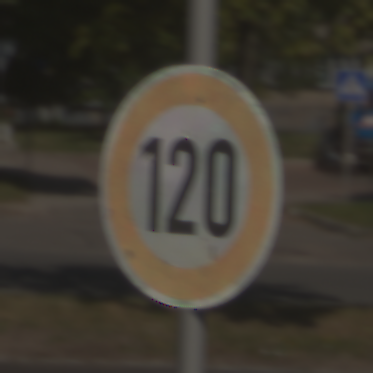
Verkehrszeichen: Geschwindigkeit120
Umgebung: Outdoor, Urban
Tageszeit: Midday
Wetter: Clear
Licht: Natural
Jahreszeit: NotSpecified
Kontrast: HighContrast